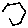
Label: hexagon